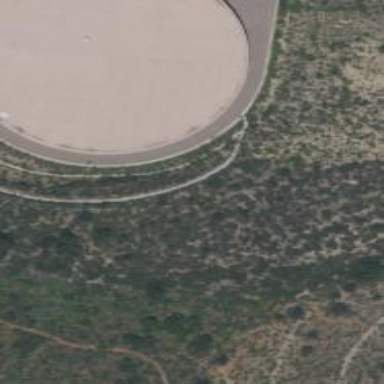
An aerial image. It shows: Building with water storage tank.